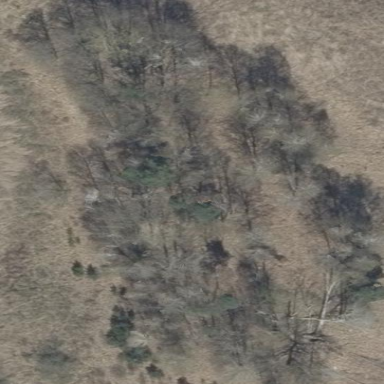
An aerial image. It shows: Forest area.